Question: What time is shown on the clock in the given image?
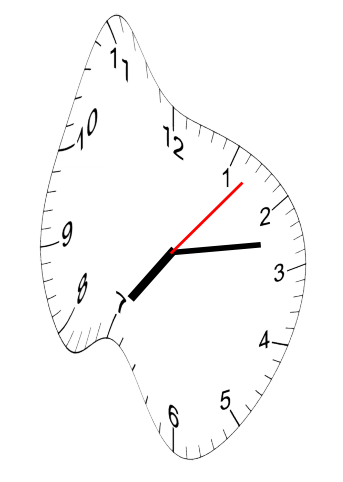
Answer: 07:13:07